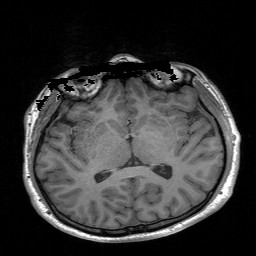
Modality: T1w
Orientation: coronal